Question: I've read the following topics/tutorials:
1. Codeigniter RESTful API Server
2. http://code.tutsplus.com/tutorials/working-with-restful-services-in-codeigniter--net-8814
3. https://github.com/chriskacerguis/codeigniter-restserver
And I still can't figure out why I'm with route problems and XML problems.
My webservice controller is in the folder 'controllers/api/webservice.php'
'''
<?php defined('BASEPATH') OR exit('No direct script access allowed');
require APPPATH.'/libraries/RESTful/REST_Controller.php';
class webservice extends REST_Controller{
function get() {
$data = array();
$data['name'] = "TESTNAME";
$this->response($data);
}
}
'''
In the tutorials , and in order to receive the XML page error I needed to add the following route or it wouldn't work:
'''
$route['api/webservice/get'] = 'api/webservice/get';
'''
My structure folder of codeIgniter:
'''
> application
> config
rest.php (did not change anything from the GitHub download)
> controllers
> api
webservice.php
key.php
> libraries
> RESTful
REST_Controller.php (changed line 206 to: $this->load->library('RESTful/format');)
format.php
'''
, the following link works without routes:
'''
http://localhost/testRestful/index.php/api/example/users
'''
Mine only works with route
'''
http://localhost/myproject/index.php/api/webservice/get
'''
And I receive the following error:

It does not say anything else. I can't figure out which file is the error talking about.
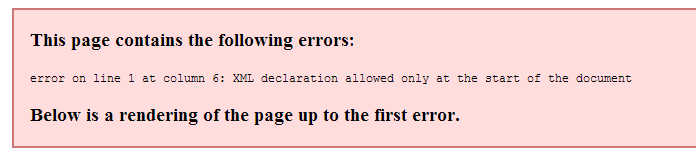
Answer: you cannot write get function if you use REST_Controller.
give that function name 'test_get'.
'''
class webservice extends REST_Controller{
function test_get() {
$data = array();
$data['name'] = "TESTNAME";
$this->response($data);
}
}
'''
Now you can access the page with this link
'''
http://localhost/myproject/index.php/api/webservice/test
'''
_get and _post is added end of the function to detect either it is get request or post requerst.